Interaction volume radius: 5 \u00c5
Interaction volume height: 15 \u00c5
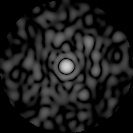
Disorder parameter: 0.8132